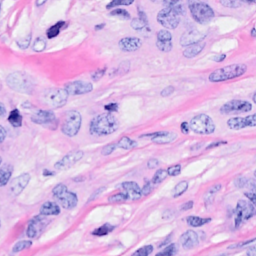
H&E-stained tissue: Breast